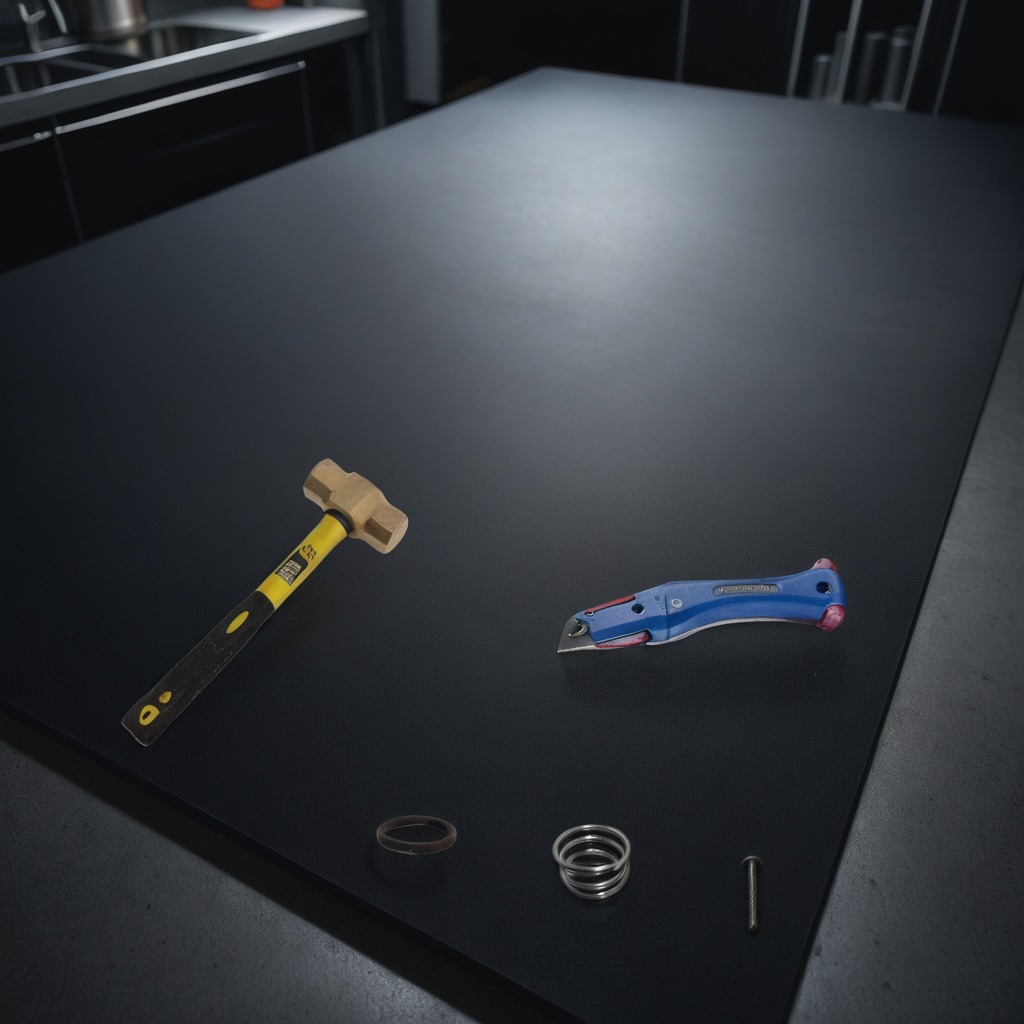
A rubber o-ring, a utility knife, a hammer, an iron nail, and a coiled metal spring are lying on a clean granite tabletop inside a workshop at night dim ambient light soft shadows worn but beneath the mat.